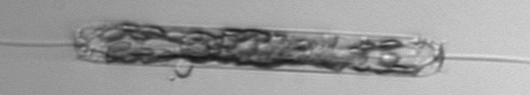
Label: Ditylum_brightwellii